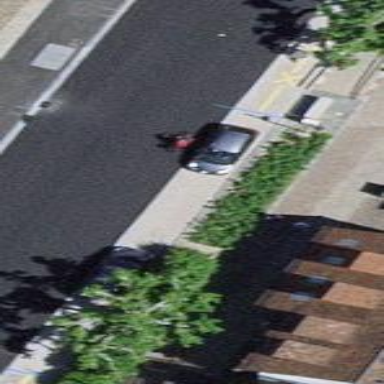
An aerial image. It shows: Street-side parking with parallel orientation.